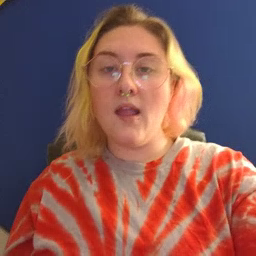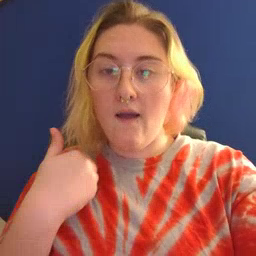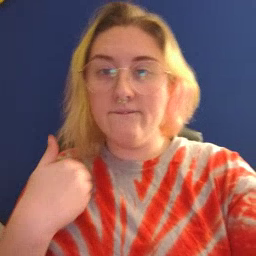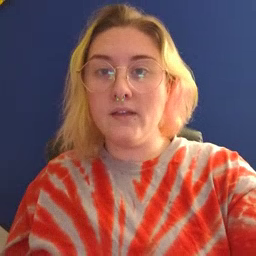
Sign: have